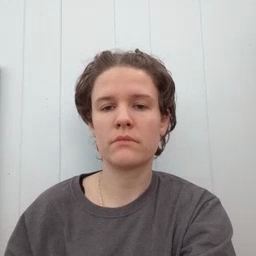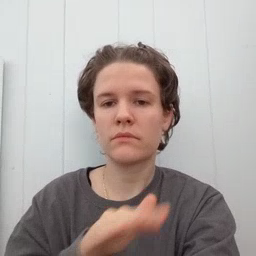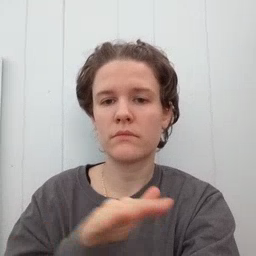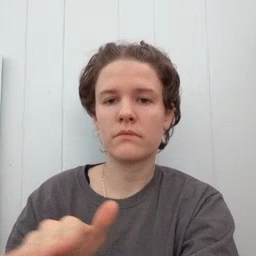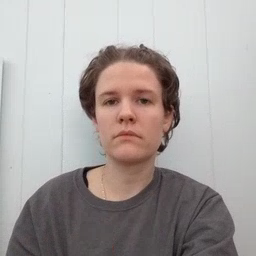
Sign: clean